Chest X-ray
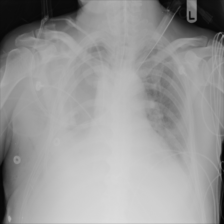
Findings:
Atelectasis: negative
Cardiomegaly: negative
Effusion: positive
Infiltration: positive
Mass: negative
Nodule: negative
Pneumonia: negative
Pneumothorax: negative
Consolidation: negative
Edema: positive
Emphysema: positive
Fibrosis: negative
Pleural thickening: negative
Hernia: negative